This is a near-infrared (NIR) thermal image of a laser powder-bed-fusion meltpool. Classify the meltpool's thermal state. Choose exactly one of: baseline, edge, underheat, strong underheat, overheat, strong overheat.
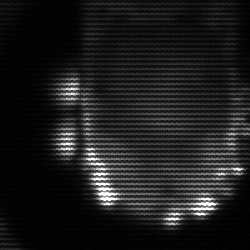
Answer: baseline